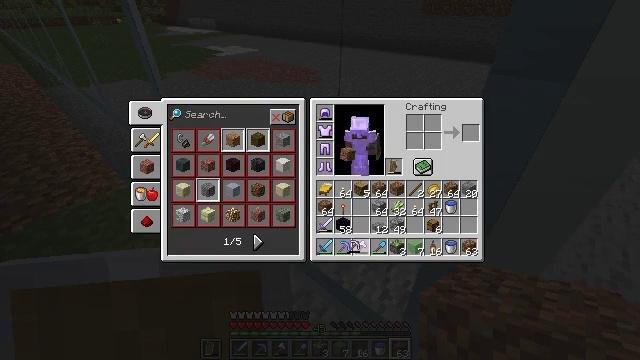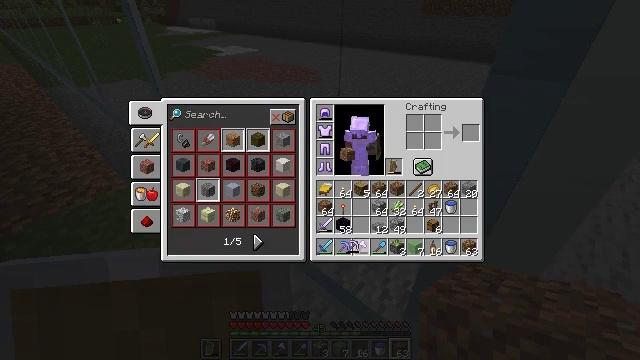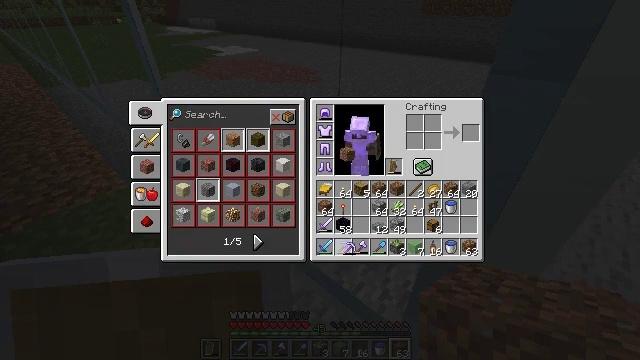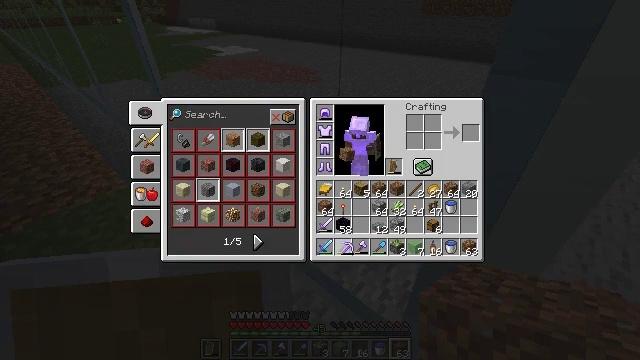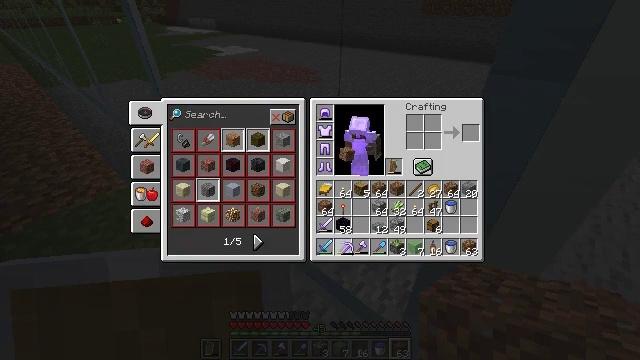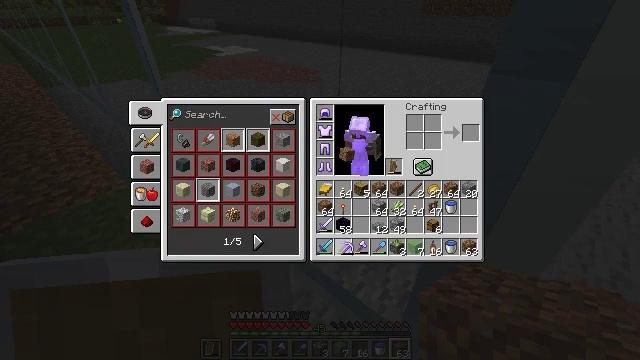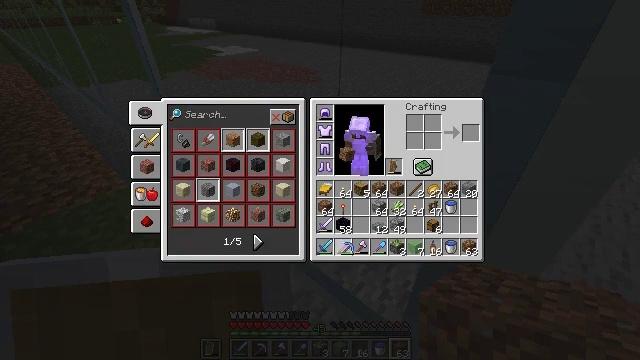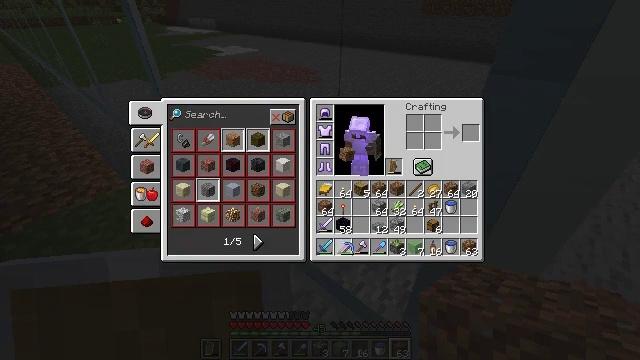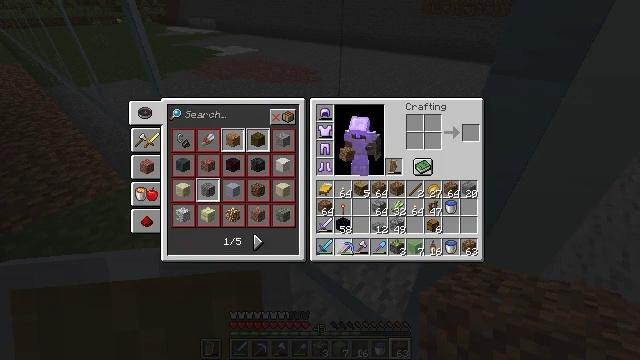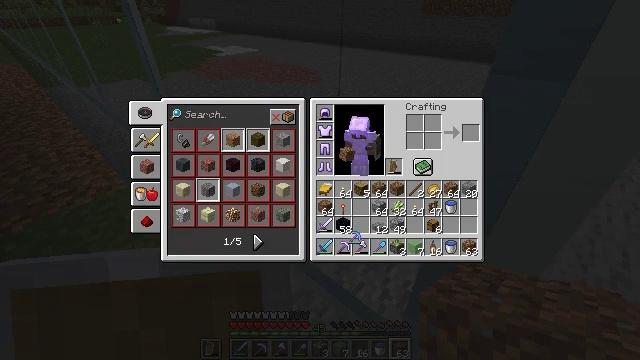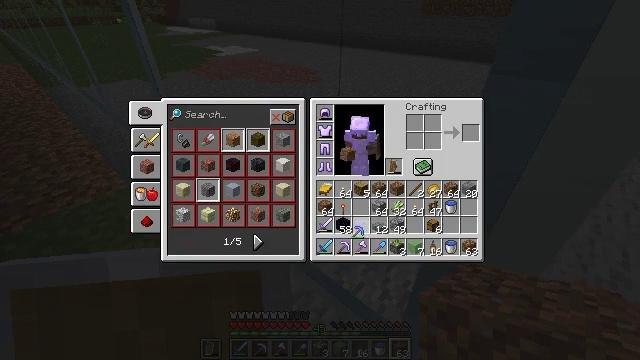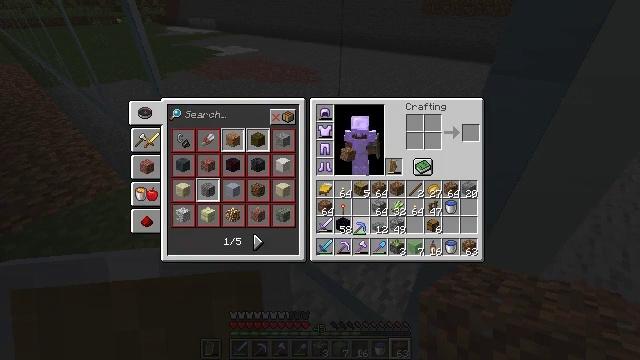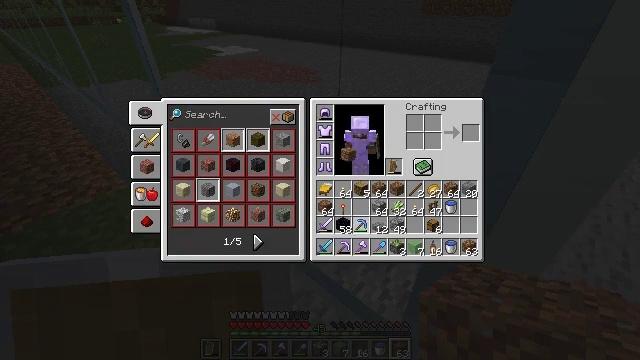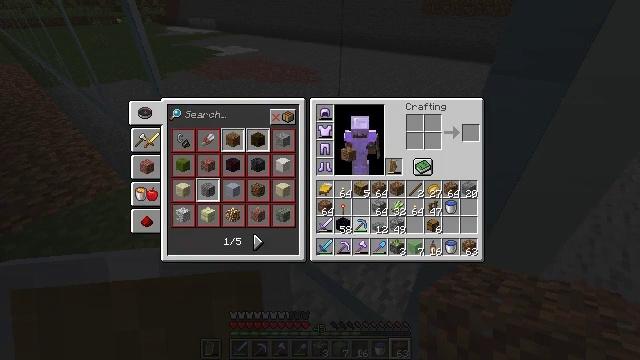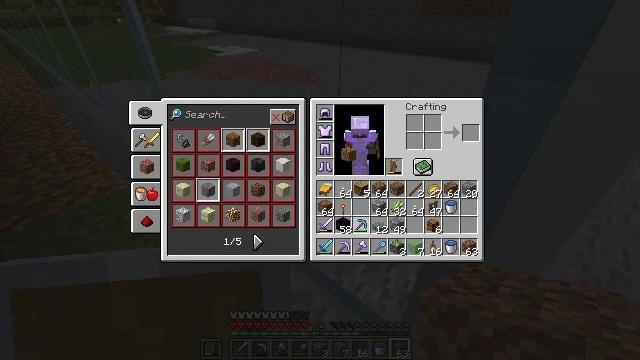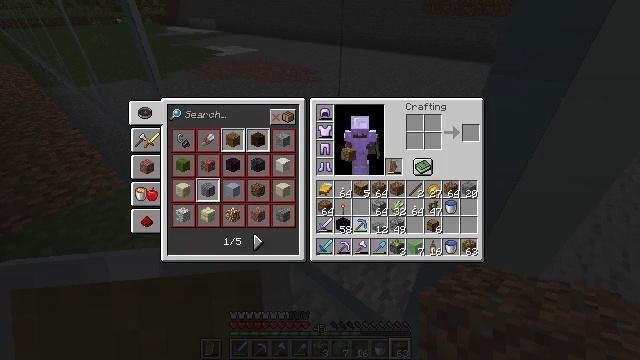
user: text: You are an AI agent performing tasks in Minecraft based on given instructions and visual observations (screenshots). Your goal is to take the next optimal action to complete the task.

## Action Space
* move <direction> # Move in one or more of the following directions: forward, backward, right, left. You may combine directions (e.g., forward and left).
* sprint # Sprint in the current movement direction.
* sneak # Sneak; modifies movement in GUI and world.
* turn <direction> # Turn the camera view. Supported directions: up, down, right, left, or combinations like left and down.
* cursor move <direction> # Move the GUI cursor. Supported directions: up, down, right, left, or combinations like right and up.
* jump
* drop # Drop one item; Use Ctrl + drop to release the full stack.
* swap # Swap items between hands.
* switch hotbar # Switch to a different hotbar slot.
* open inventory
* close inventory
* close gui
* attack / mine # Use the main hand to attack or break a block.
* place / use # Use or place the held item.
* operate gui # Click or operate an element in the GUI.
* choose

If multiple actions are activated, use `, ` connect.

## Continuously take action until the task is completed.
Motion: motion action
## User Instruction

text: Attack the glass to break it.
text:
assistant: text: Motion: no_op
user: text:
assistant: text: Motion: no_op
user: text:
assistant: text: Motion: no_op
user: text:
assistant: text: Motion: operate gui
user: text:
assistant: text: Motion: operate gui
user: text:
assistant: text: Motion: no_op
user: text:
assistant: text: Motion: no_op
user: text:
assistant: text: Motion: no_op
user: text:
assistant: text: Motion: cursor move up
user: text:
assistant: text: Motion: no_op
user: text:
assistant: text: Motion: no_op
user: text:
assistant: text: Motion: no_op
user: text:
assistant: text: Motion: no_op
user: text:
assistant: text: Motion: operate gui
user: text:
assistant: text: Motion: operate gui
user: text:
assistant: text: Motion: no_op
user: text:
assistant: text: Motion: no_op
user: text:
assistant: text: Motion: no_op
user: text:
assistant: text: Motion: no_op
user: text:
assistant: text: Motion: close inventory
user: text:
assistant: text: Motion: close inventory
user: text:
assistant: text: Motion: turn right and up
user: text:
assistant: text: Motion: turn right and up
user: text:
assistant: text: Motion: turn right and up
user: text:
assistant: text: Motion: no_op
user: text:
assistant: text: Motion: no_op
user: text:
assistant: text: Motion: no_op
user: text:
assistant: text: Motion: no_op
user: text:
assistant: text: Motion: no_op
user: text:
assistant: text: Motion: no_op